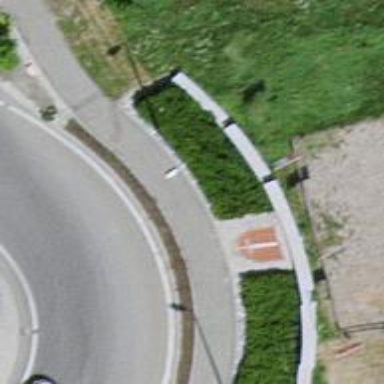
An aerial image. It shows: Sidewalk.